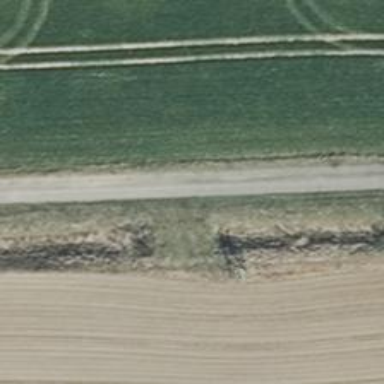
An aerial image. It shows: Gravel track with grade2 tracktype.